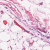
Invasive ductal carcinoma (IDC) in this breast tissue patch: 0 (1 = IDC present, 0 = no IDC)